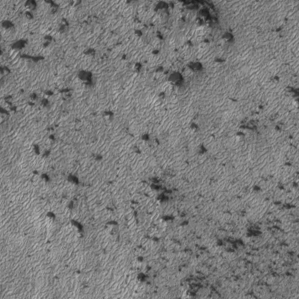
Label: frost